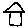
Label: house